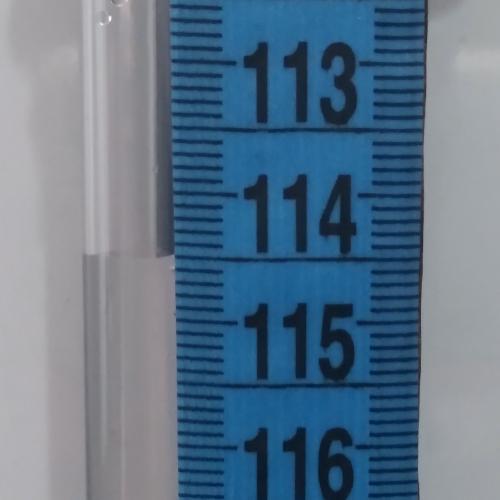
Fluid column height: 114.5 cm